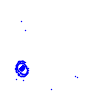
Particle: pion